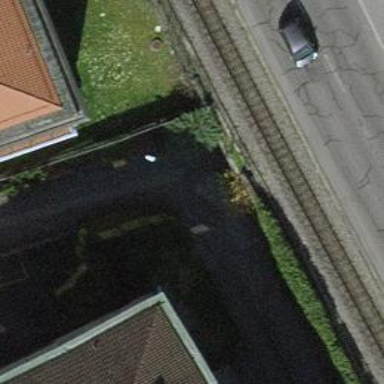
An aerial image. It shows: Tunnel footway.